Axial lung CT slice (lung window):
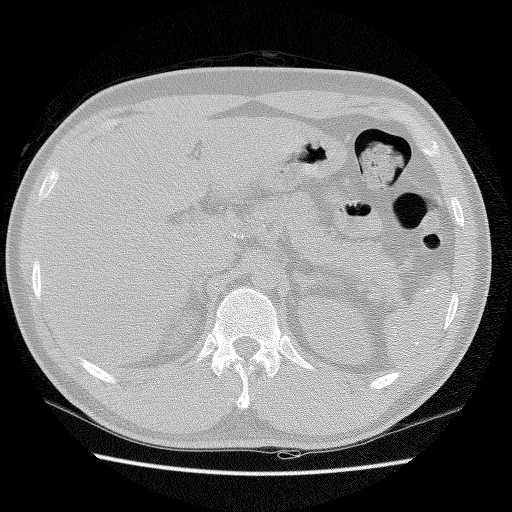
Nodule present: no